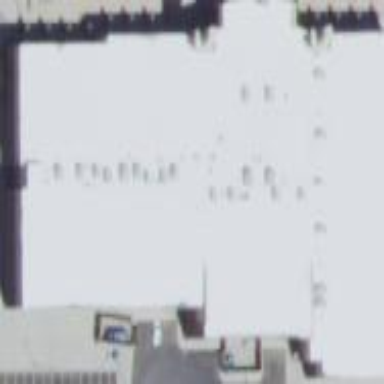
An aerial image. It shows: Cinema with flat roof.